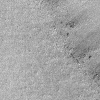
Atmospheric dust classification: not_dusty